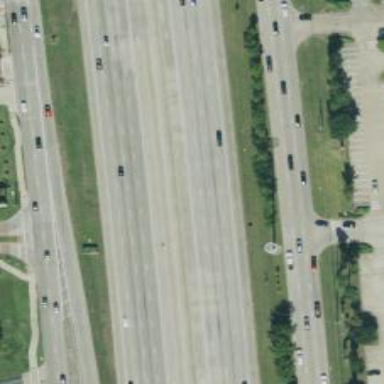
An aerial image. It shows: Motorway.